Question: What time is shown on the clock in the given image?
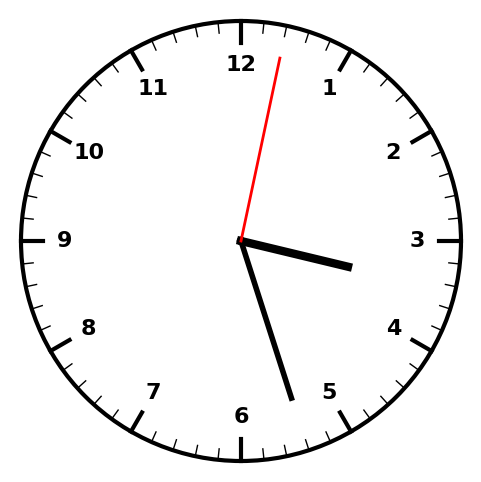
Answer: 03:27:02